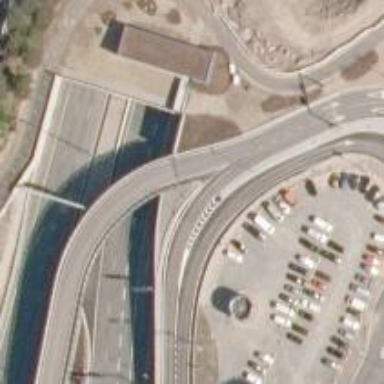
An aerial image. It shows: Asphalt motorway link with tertiary functional class.